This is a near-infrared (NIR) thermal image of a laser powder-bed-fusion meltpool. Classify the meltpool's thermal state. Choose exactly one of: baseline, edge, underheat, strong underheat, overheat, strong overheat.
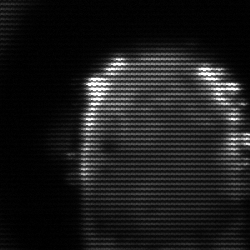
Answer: baseline